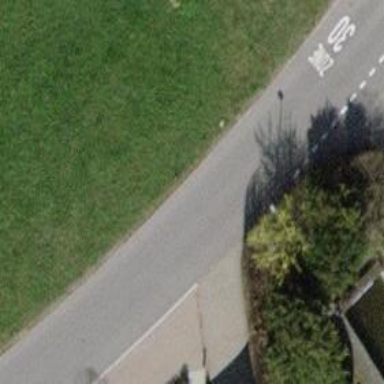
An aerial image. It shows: Residential road with asphalt surface and no sidewalk.